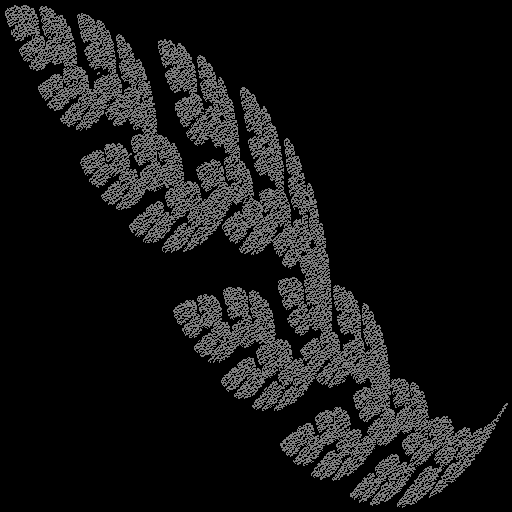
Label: shieldfern